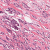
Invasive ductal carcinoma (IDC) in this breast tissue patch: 1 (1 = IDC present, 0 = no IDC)